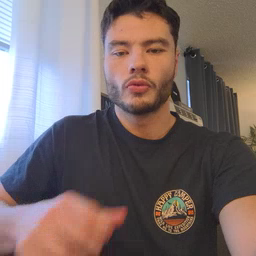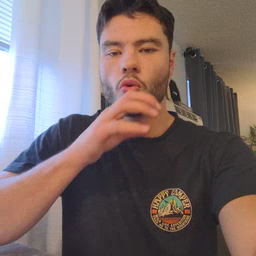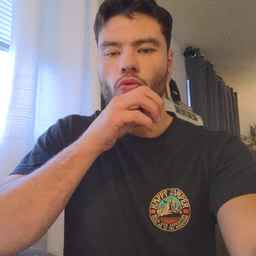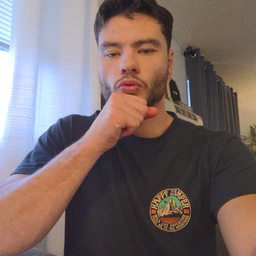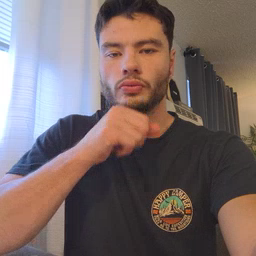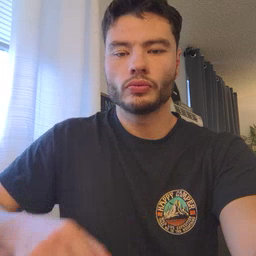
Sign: orange